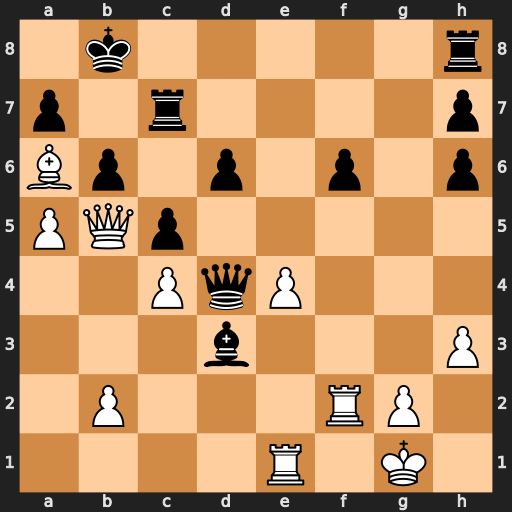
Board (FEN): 1k5r/p1r4p/Bp1p1p1p/PQp5/2PqP3/3b3P/1P3RP1/4R1K1
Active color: w
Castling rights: -
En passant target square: -
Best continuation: axb6 Rg7 bxa7+ Ka8 Qc6+